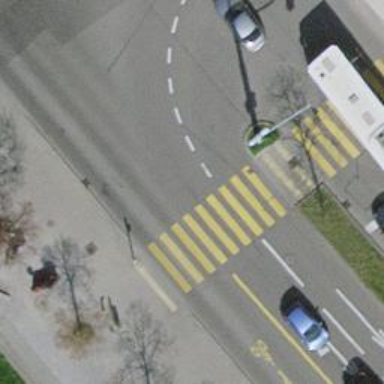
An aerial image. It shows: Crossing with traffic signals.